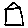
Label: house